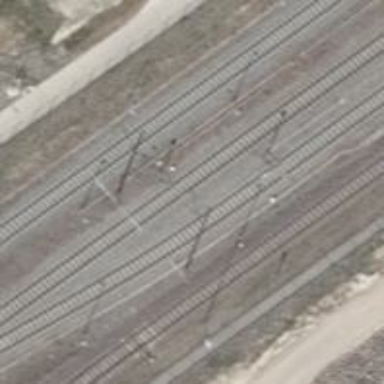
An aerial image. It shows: Railway signal.